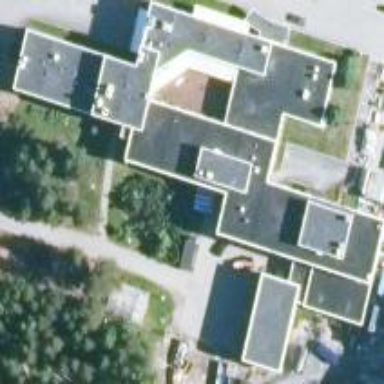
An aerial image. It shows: Hospital building.